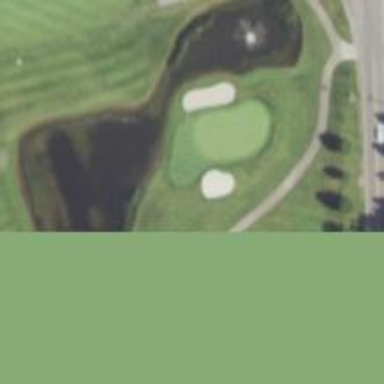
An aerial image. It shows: Golf cartpath that is also road path.